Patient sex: M
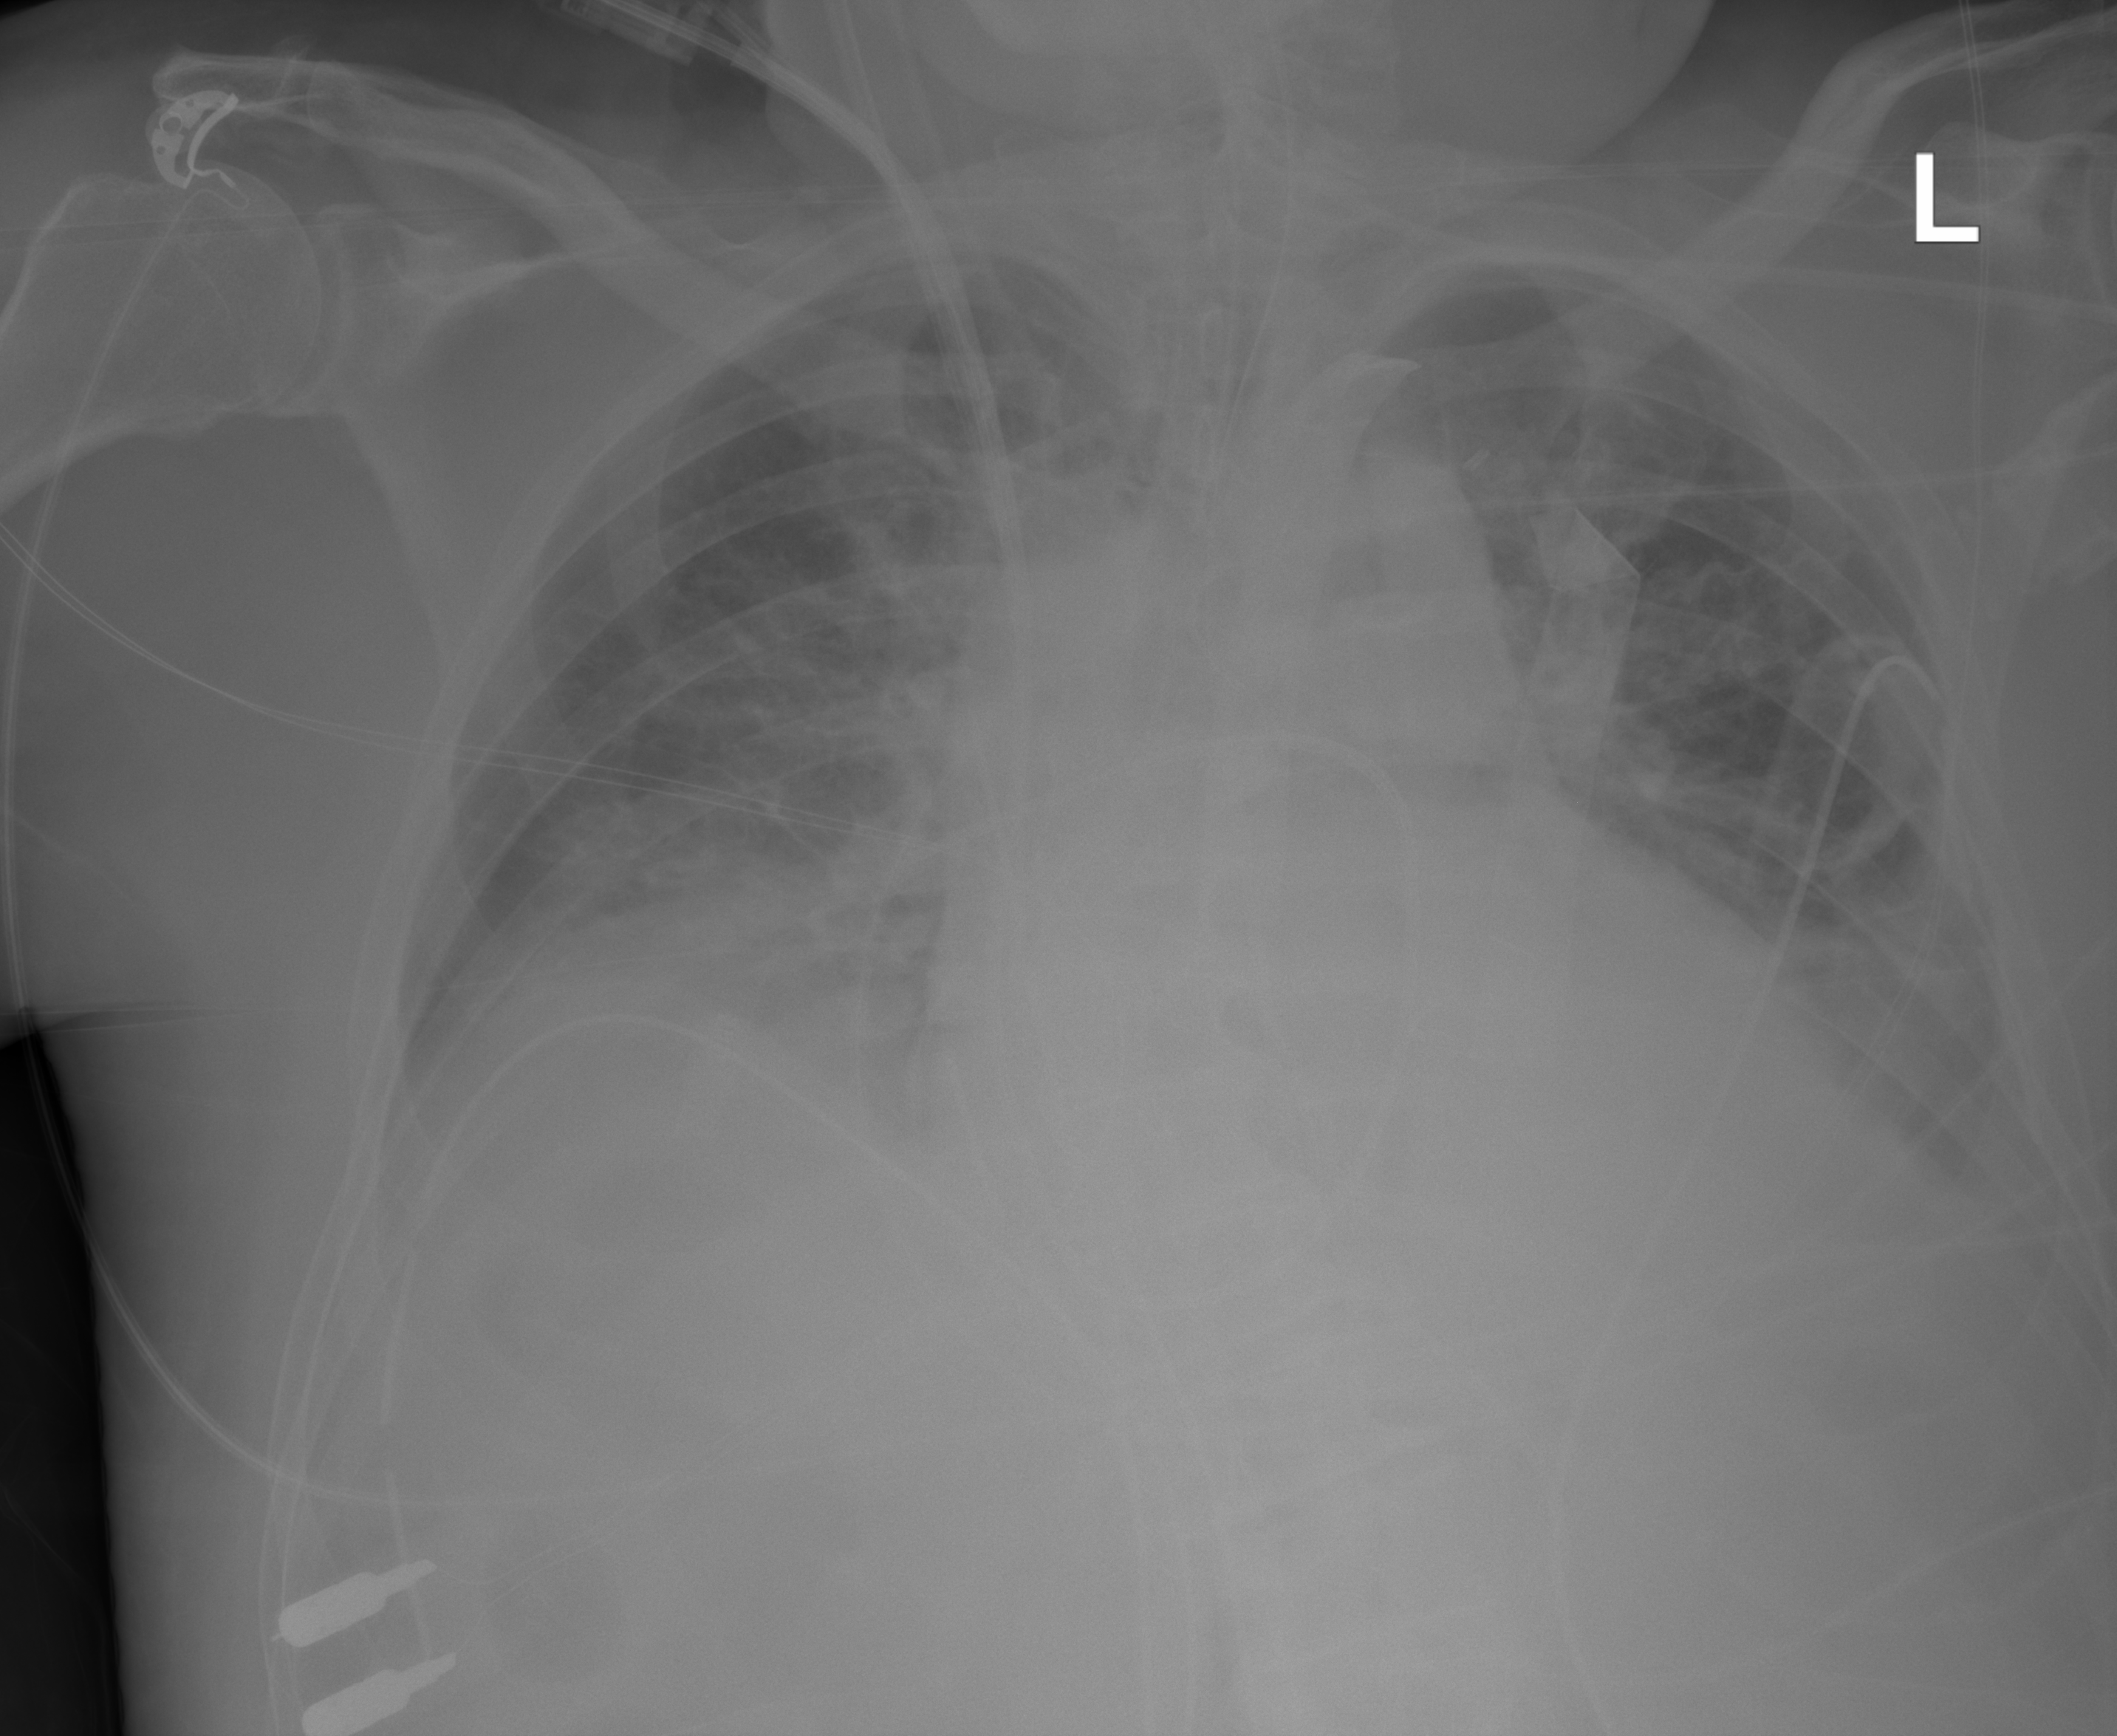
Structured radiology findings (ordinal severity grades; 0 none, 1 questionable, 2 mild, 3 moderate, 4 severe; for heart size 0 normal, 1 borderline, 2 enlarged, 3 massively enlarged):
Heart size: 1
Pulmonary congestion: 0
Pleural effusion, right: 0
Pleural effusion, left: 0
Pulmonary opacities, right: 0
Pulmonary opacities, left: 0
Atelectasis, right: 2
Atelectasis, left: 2